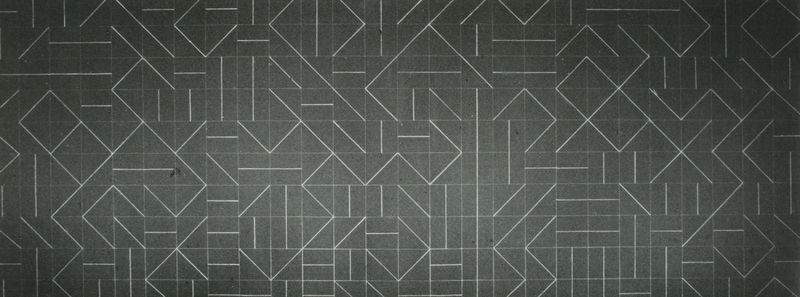
Titel: Installation im Phoenix Art Museum, Phoenix
Künstler: Sol Lewitt
Schlagwörter: weiß, dreieck, grau, kreide, schwarz, zeichnung, muster, ornament, wand, papier, schule, abstrakt, modern, formen, linien, tafel, gerade, striche, abstraktion, linie, form, strich, würfel, kasten, ecken, quadrate, geometrisch, kreuze, sol, dreiecke, geometrie, kästchen, lewitt, quadrat, viereck, vierecke, gekreuzt, rechnen, module, kricke, krice